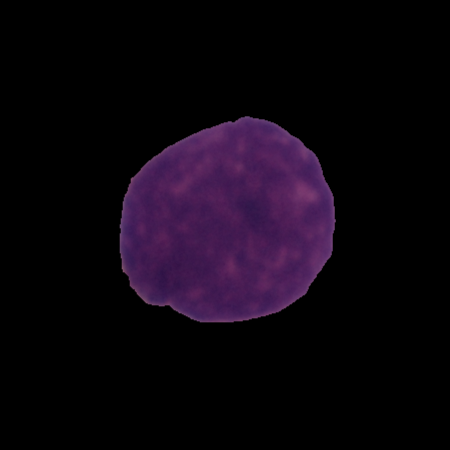
Label: cancer